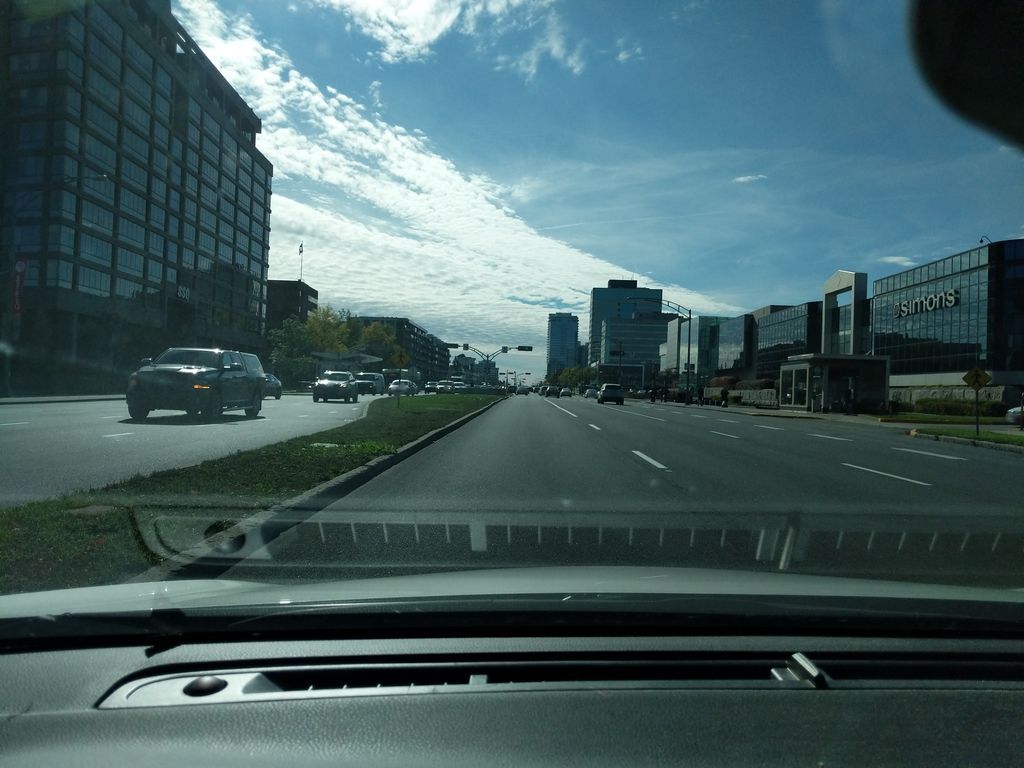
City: quebec_city